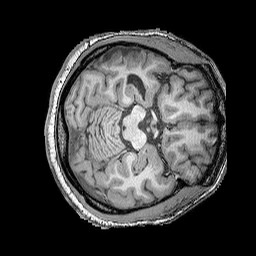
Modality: T1w
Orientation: axial
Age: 54
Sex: female
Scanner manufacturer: siemens
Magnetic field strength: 3 T
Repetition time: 2.25 s
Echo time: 0.00411 s